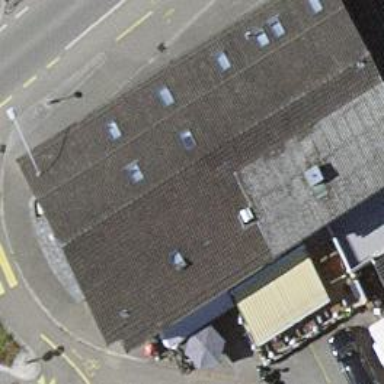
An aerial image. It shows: Hotel with restaurant.